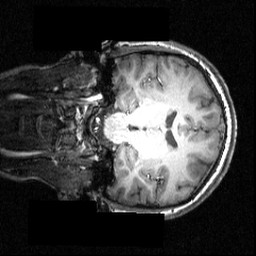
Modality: T1w
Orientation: coronal
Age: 18
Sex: female
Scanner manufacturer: siemens
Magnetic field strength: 3.951 T
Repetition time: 1.5 s
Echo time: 0.00335 s